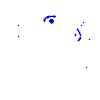
Particle: kaon